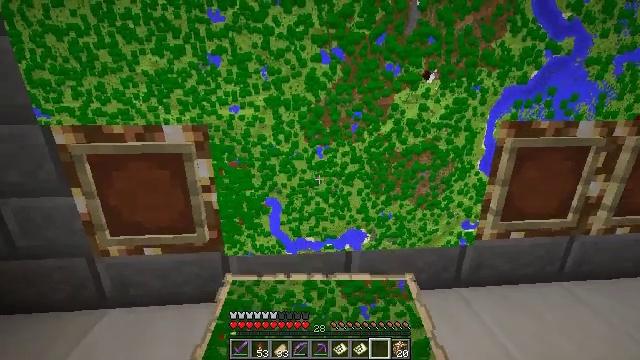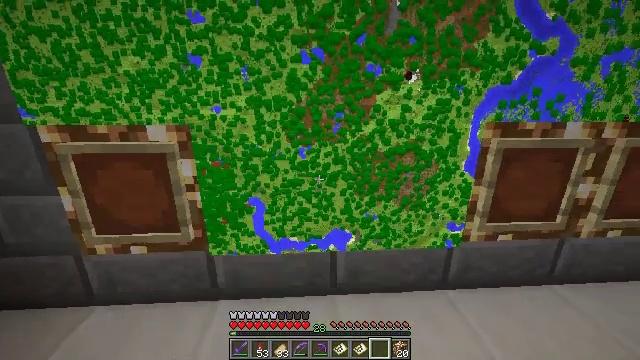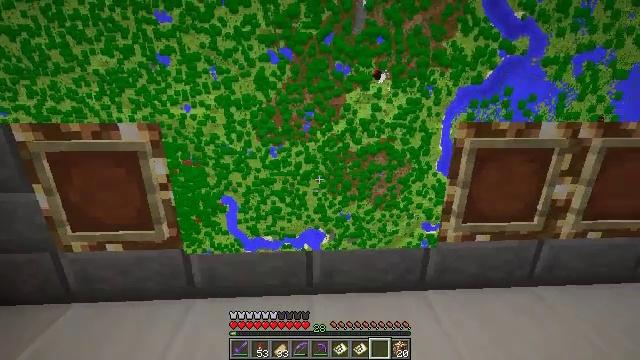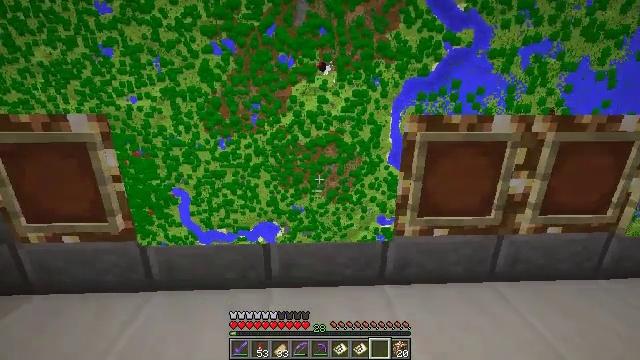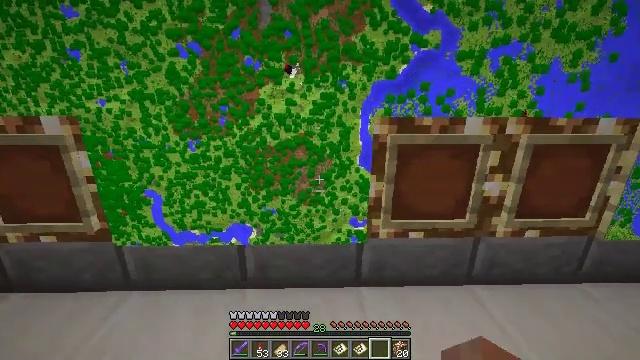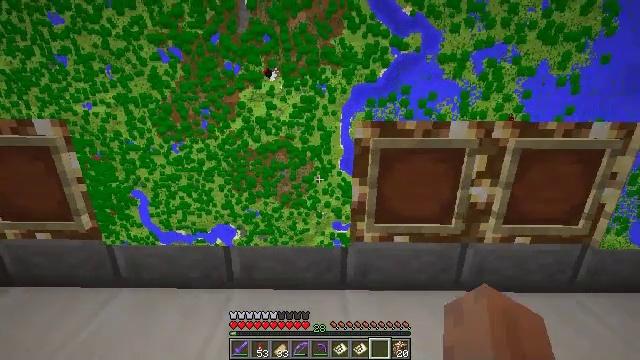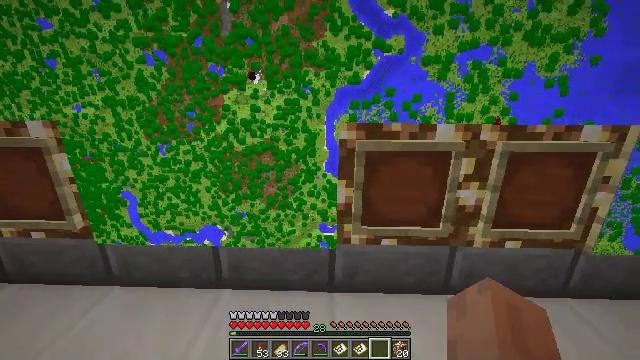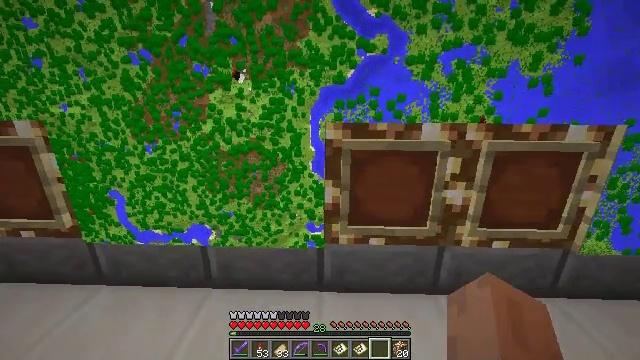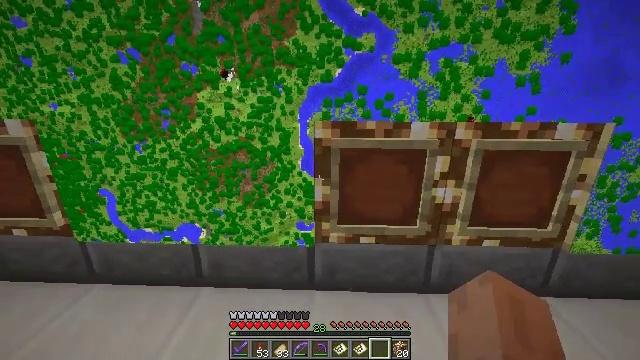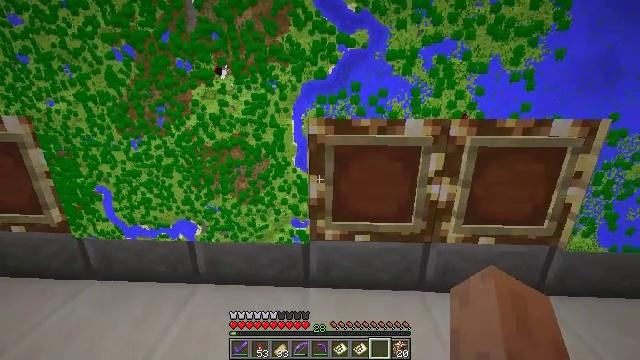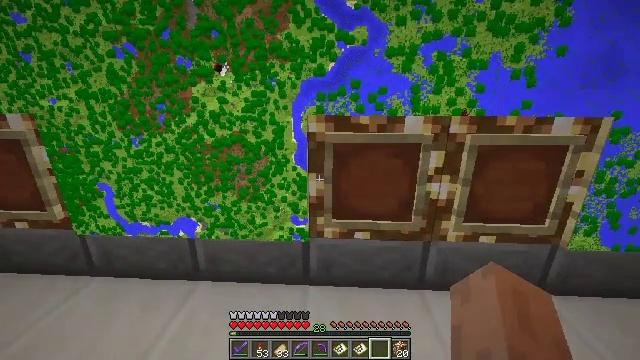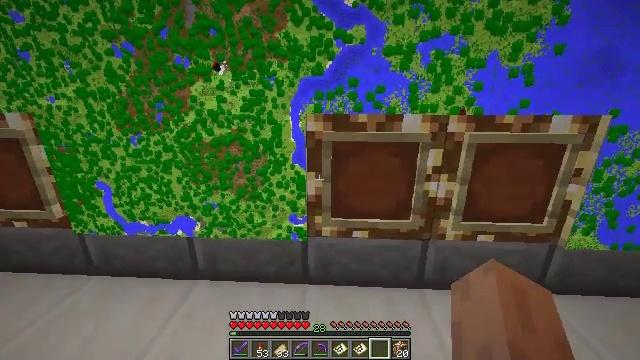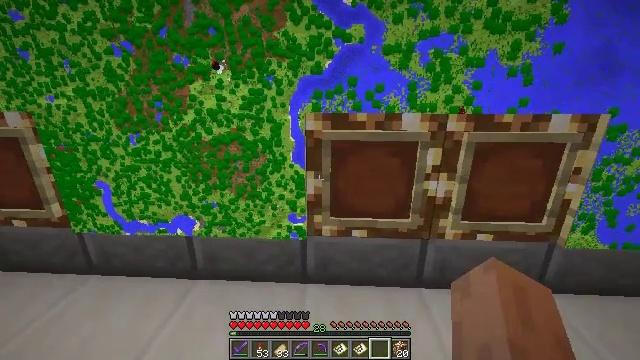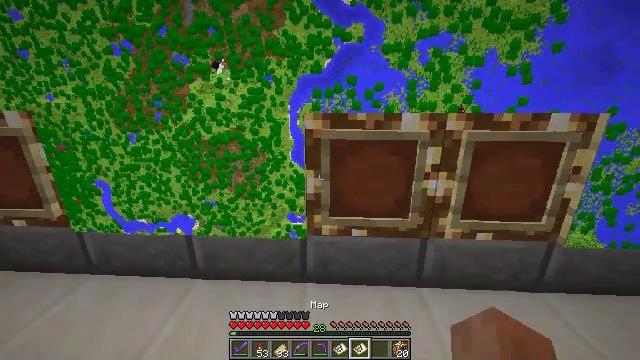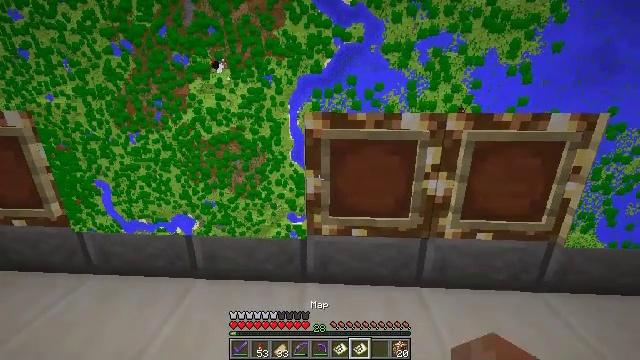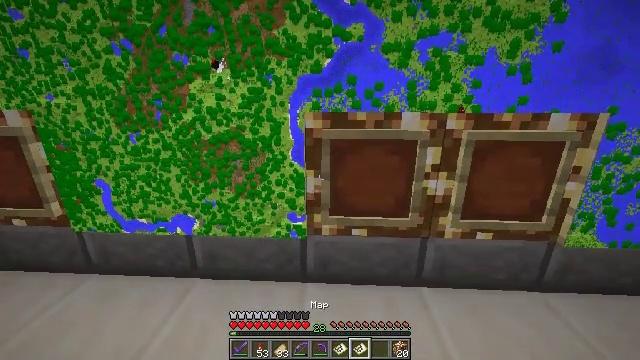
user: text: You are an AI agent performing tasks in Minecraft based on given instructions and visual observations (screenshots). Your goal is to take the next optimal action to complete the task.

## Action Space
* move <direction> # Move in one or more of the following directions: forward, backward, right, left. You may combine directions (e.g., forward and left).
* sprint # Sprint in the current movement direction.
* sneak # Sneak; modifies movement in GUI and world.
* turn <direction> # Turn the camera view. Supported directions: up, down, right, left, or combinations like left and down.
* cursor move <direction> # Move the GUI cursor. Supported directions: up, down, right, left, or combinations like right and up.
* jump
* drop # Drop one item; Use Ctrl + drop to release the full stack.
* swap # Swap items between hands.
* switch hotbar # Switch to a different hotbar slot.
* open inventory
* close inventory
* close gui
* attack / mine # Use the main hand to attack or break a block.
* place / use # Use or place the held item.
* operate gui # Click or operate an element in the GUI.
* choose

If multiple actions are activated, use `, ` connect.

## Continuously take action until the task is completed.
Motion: motion action
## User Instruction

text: Collect the stone bricks by mining.
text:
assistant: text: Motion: move right
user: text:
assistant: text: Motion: move right
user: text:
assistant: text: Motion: move right
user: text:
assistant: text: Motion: move right
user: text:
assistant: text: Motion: move right, turn left
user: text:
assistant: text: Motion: move right, turn left
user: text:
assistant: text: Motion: no_op
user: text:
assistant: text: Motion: no_op
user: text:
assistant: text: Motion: no_op
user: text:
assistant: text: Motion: no_op
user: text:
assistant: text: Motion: no_op
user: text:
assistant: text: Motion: no_op
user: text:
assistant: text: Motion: no_op
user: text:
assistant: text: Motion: no_op
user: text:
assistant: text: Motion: no_op
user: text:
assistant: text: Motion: no_op
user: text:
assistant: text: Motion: no_op
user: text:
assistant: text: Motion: no_op
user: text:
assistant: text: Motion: no_op
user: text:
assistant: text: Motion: no_op
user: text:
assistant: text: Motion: no_op
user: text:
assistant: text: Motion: no_op
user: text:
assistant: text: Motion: no_op
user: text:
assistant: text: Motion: turn right
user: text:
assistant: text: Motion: turn right
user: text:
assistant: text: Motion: no_op
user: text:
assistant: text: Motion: turn right
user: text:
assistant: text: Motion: turn right
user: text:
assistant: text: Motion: no_op
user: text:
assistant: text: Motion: use / place